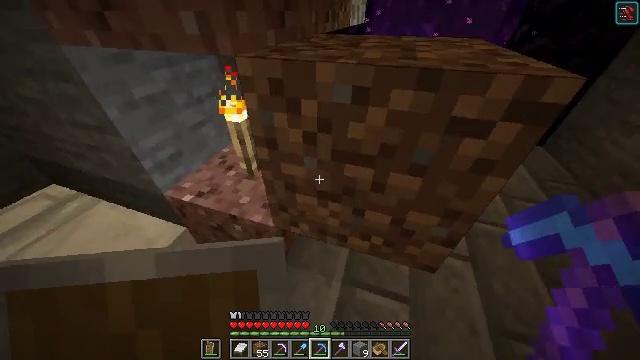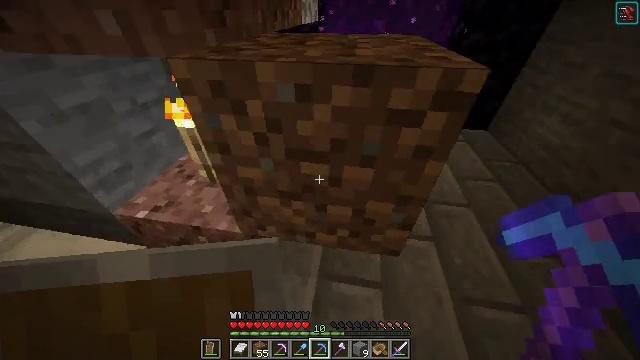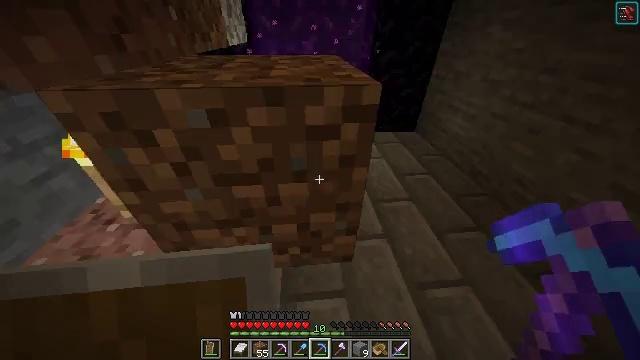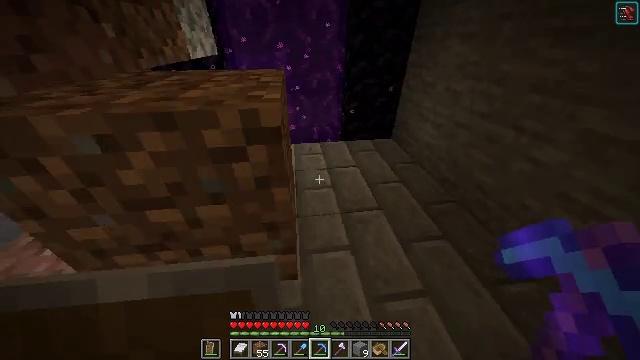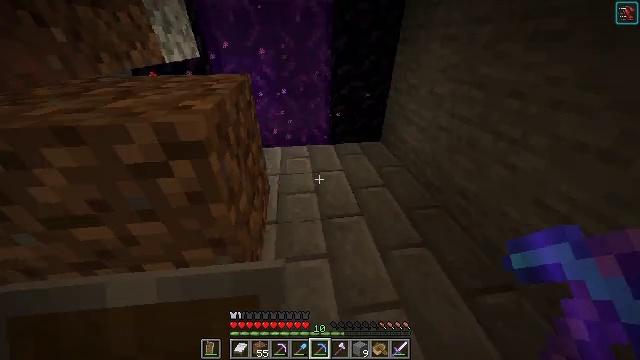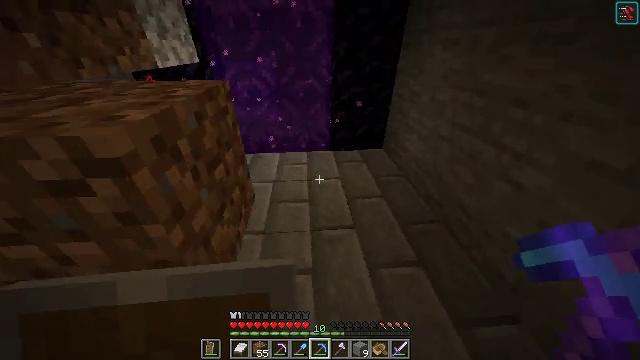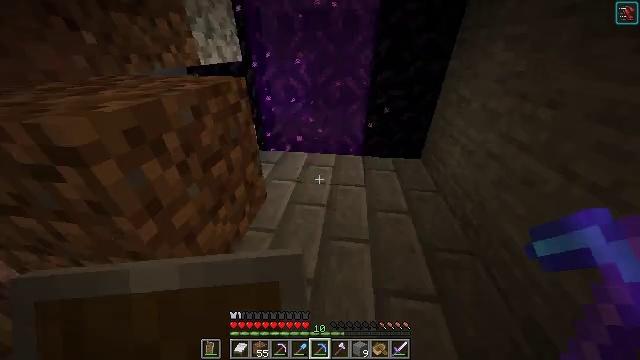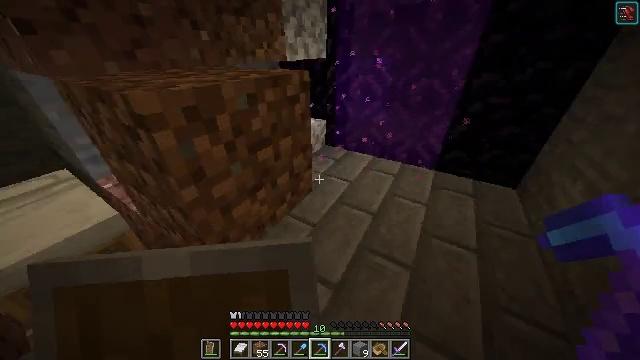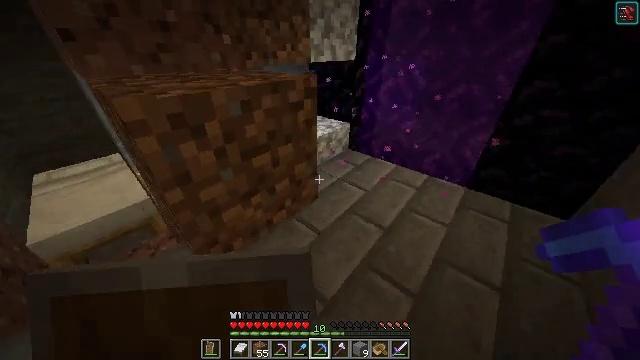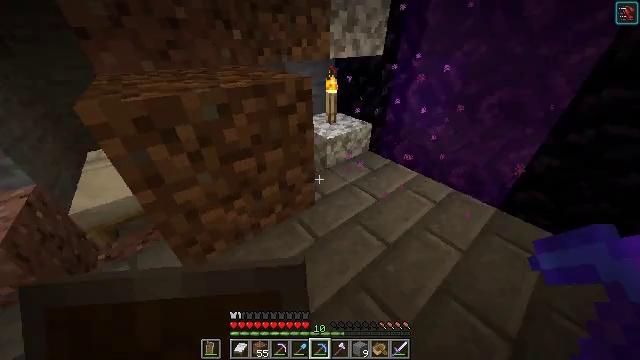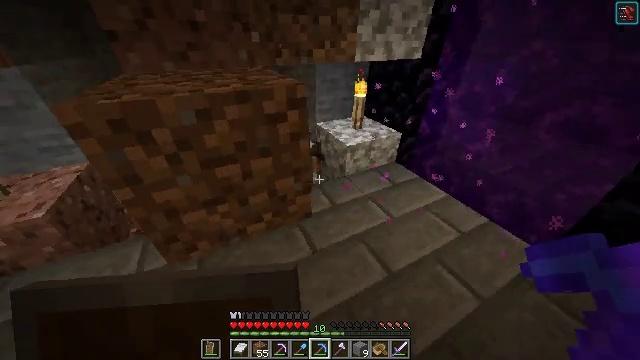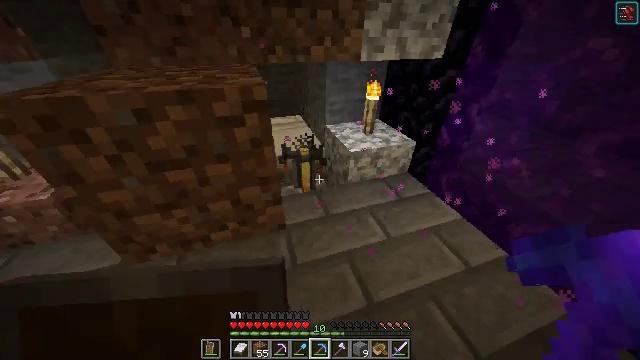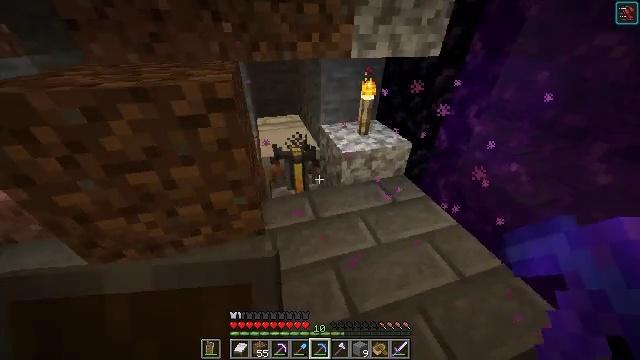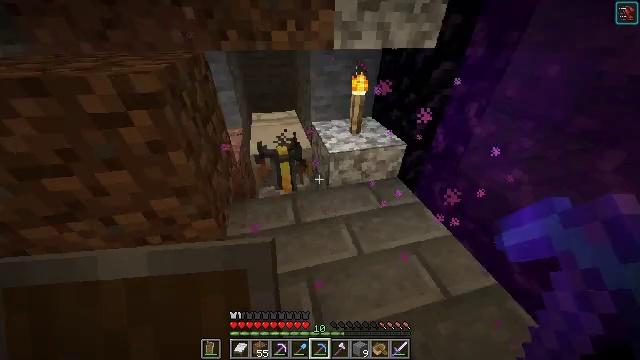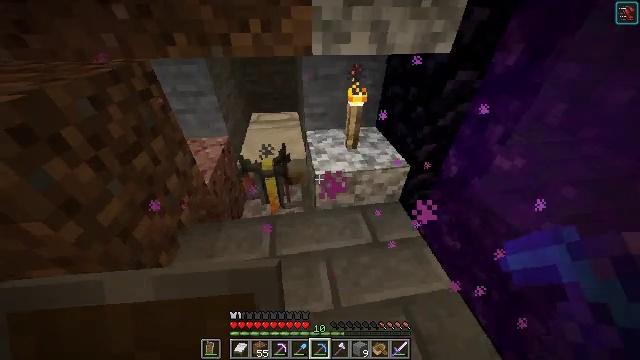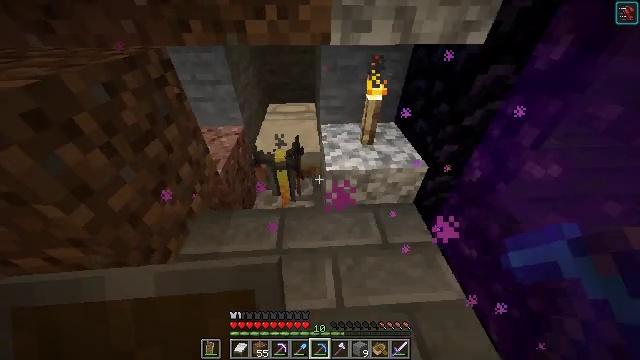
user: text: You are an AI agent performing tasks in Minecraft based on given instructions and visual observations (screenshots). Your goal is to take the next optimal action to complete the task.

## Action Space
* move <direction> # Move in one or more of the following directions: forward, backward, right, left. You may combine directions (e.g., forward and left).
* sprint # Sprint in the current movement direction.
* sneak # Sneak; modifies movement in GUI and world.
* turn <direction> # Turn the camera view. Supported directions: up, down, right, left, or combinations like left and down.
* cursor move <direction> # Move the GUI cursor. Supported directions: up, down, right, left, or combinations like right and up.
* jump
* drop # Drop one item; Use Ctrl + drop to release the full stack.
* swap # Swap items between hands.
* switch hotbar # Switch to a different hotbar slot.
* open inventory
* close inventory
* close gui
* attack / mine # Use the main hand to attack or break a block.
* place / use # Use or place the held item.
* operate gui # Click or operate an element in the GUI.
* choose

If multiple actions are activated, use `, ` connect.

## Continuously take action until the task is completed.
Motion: motion action
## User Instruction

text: Retrieve the brewing stand by breaking it.
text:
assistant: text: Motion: move right, turn right
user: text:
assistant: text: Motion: move right, turn right and up
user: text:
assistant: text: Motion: move right, turn right and up
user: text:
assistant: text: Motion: move forward and move right
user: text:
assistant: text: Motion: move forward and move right, turn left and up
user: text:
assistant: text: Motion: move forward and move right, turn left
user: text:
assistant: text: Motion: move forward and move right, turn left
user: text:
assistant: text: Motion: move forward and move right, turn left
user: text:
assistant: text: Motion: move forward and move right, turn left and down
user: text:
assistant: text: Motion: move forward and move right, turn left
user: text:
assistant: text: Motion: move forward and move right, turn left
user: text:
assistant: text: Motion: move forward and move right, turn left
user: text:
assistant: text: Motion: move forward and move right, turn left and down
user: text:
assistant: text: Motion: move forward, turn left and down
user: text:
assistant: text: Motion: turn left and down
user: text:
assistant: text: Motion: turn left
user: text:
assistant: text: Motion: turn left
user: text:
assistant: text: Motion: turn left
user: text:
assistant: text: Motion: turn left and down
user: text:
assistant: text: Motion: turn left and down
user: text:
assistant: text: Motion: move forward, turn down
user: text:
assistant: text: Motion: move forward, turn down
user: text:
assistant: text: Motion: move forward, turn right and down
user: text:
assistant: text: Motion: move forward, turn right and down
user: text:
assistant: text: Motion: turn right and down
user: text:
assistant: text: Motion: turn right and down
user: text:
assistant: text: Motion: turn right and down
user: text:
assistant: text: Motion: turn right and down
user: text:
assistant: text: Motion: no_op
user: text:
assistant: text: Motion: no_op